Aerial crown-view tile of a tropical tree (Barro Colorado Island, Panama), acquired 20250414:
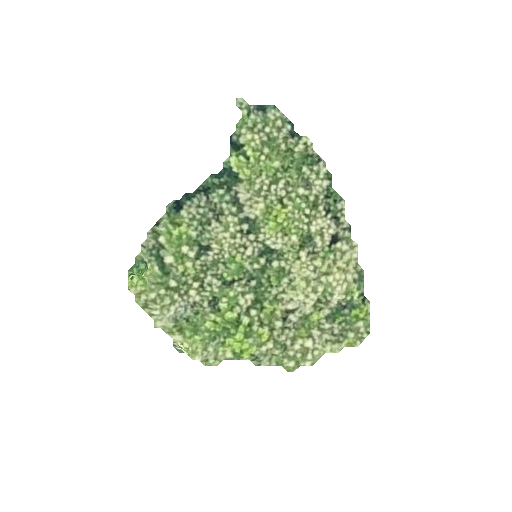
Species: Anacardium excelsum
GBIF accepted scientific name: Anacardium excelsum
Crown area: 61.651 m²